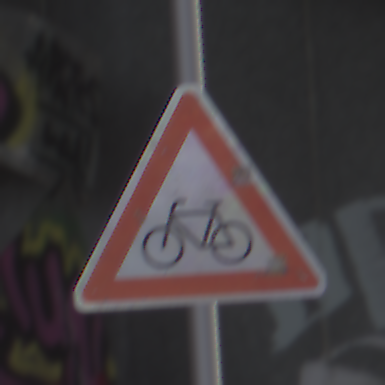
Verkehrszeichen: RadverkehrRechts
Umgebung: Roofed, Special
Tageszeit: Midday
Wetter: Overcast
Licht: Natural
Jahreszeit: NotSpecified
Kontrast: MediumContrast